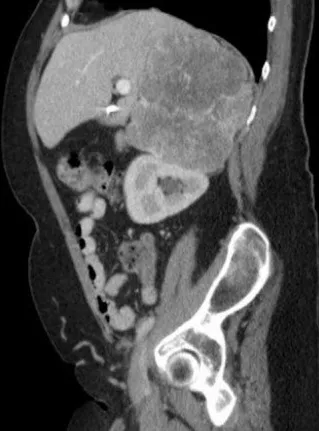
Sagittal section showing the adrenal tumor.
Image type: radiology (ct)